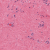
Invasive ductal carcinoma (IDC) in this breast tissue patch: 0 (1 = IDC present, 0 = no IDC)